Field crop: maize
Growth stage: 1
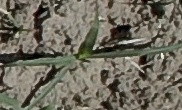
Species: sorghum